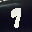
Label: 9